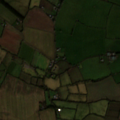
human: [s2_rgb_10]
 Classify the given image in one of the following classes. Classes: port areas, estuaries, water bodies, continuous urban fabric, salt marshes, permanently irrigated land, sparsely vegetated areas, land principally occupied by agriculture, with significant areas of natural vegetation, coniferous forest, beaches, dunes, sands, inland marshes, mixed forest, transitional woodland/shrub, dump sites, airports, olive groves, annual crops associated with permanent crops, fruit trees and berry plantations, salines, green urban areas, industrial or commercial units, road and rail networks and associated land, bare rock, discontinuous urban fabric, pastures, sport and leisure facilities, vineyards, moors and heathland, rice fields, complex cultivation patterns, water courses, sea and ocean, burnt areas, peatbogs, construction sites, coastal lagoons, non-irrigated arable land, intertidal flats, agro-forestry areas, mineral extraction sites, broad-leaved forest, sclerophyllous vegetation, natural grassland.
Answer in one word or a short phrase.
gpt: non-irrigated arable land, pastures, complex cultivation patterns